Question: I want to create a stylish progress bar like this and i want to use it

i dont know how to create this progress bar and use it.
I want to use it because it is very good for my application.
There would be a great appreciation if someone could help me.
Thanks In Advance.
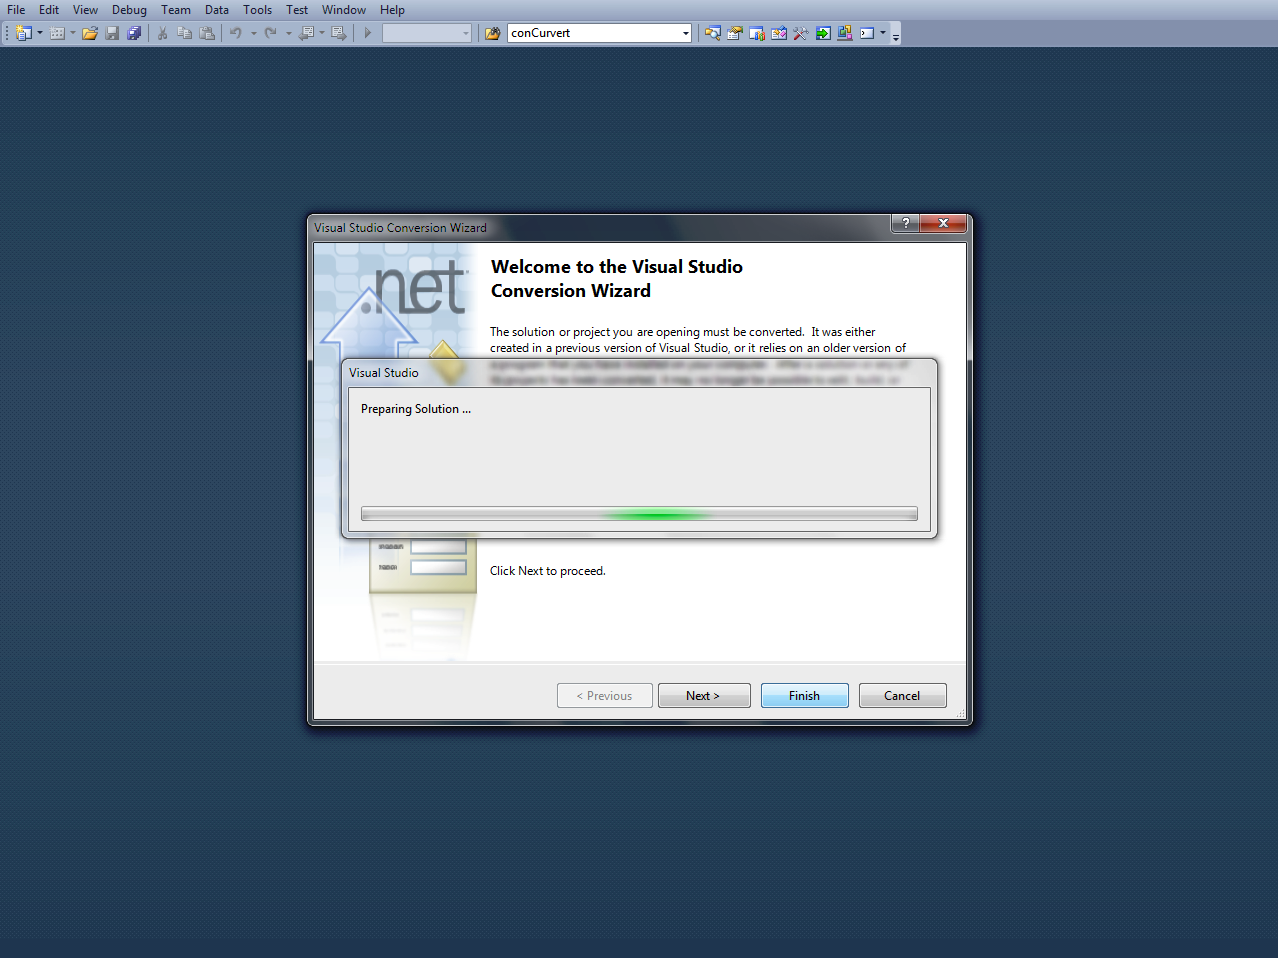
Answer: Just set this property!
'''
progressBar1.Style = ProgressBarStyle.Marquee;
'''